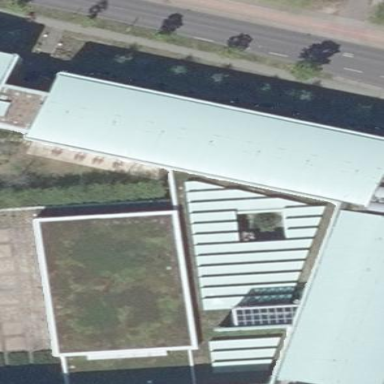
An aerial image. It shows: Building with flat roof made of plants.